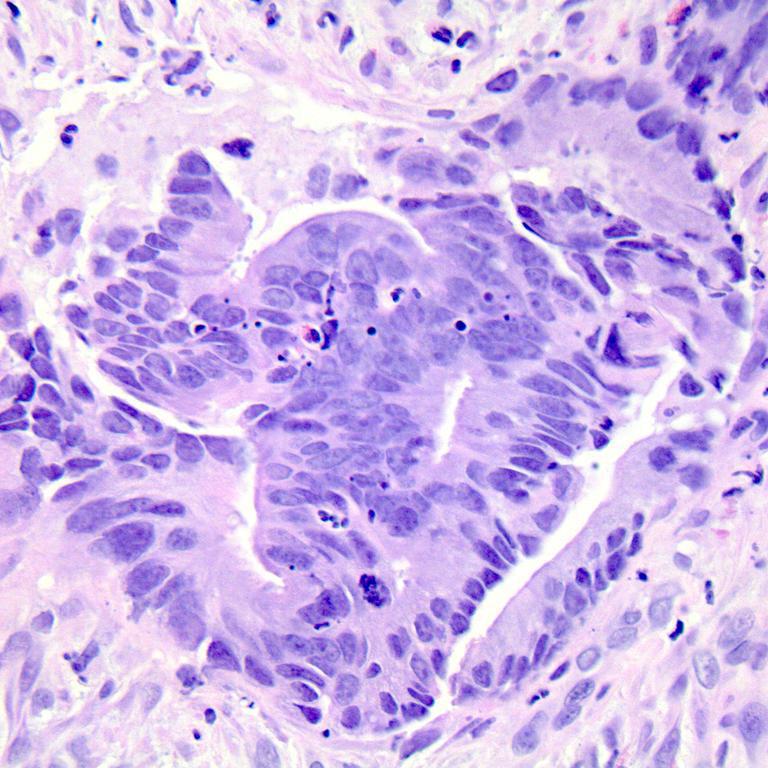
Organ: colon
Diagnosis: adenocarcinomas